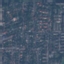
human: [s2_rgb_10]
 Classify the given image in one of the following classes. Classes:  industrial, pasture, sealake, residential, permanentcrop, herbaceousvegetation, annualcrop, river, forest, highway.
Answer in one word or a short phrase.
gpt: Residential